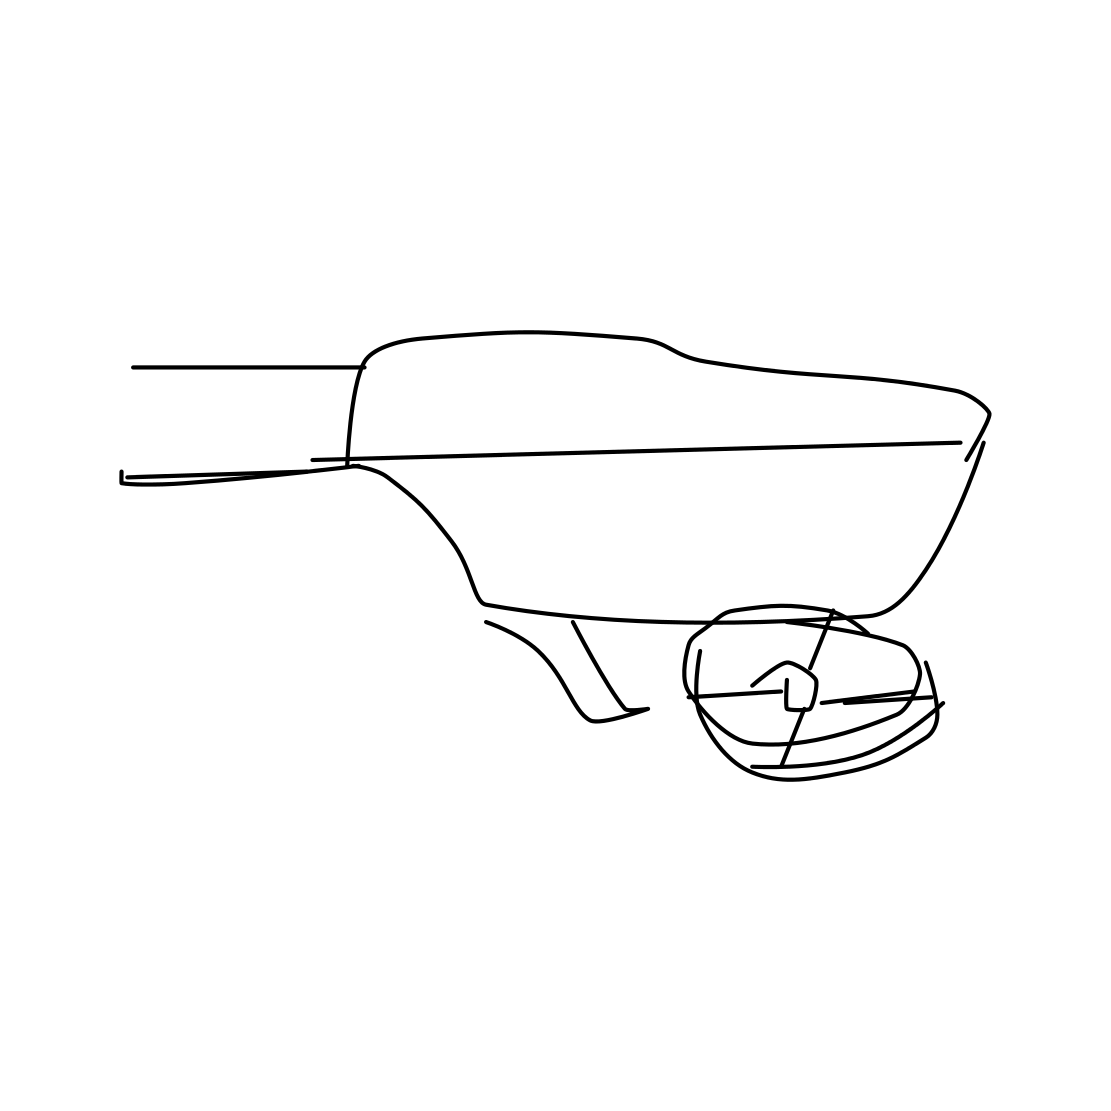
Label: wheelbarrow